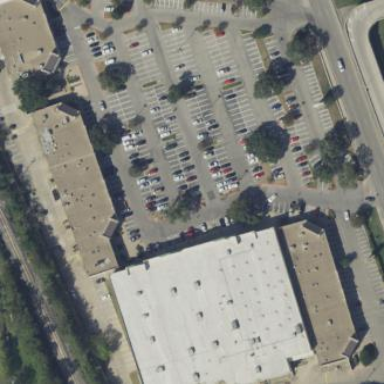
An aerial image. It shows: Retail building.